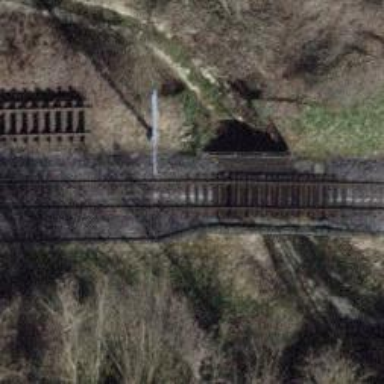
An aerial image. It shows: Bridge with electrified railway tracks featuring contact line.